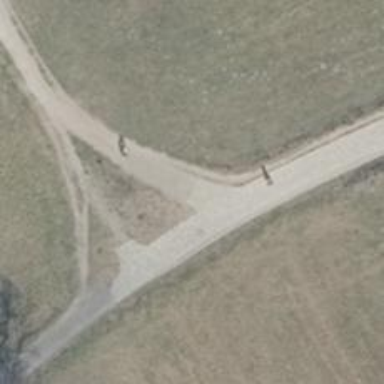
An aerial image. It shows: Footway with ground surface.